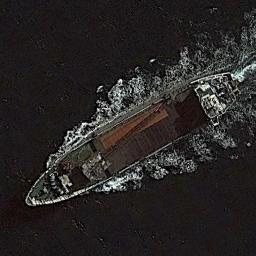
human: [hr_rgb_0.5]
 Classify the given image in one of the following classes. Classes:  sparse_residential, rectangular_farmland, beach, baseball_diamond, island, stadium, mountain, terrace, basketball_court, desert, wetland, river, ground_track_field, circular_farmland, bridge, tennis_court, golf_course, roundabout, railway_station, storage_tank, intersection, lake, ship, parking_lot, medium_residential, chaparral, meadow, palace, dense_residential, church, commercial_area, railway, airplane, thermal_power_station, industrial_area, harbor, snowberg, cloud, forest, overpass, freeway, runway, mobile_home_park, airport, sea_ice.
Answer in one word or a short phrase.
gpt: ship